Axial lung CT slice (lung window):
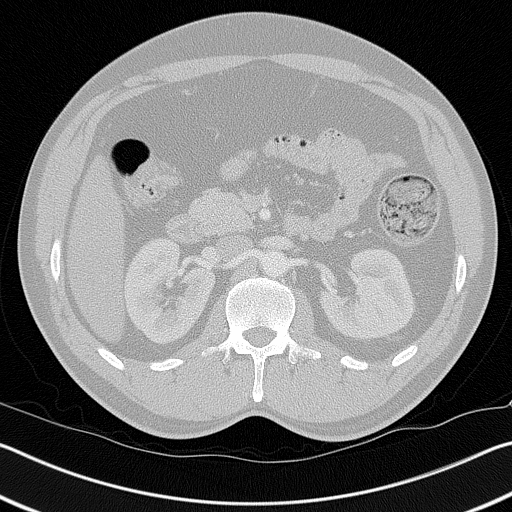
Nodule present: no